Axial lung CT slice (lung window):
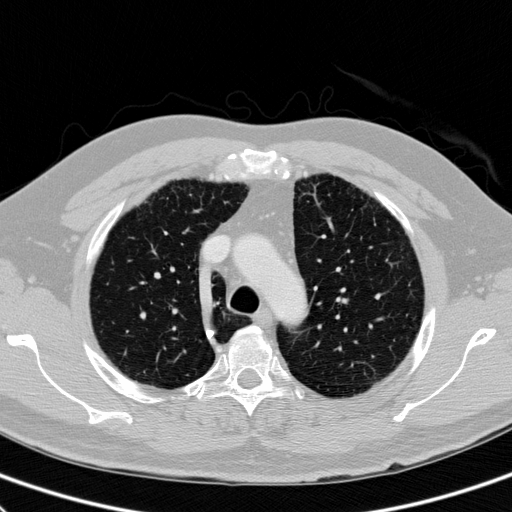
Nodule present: no